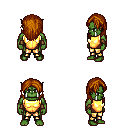
a pixel art fantasy rpg character, male body template, orc, green skin, gold chest armor, gold greaves, brunette long hairstyle, leather bracers, four views (front, back, left, right), 2x2 character sprite sheet, small pixel art, hard edges, no anti-aliasing